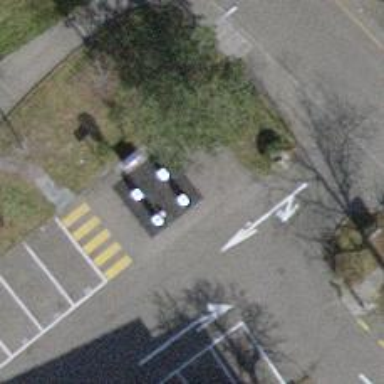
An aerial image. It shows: Recycling container for recycling.